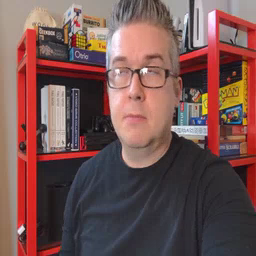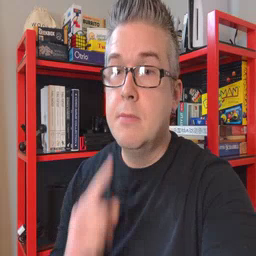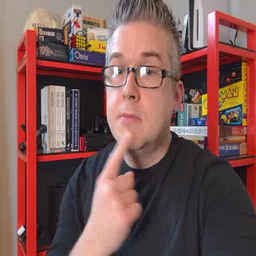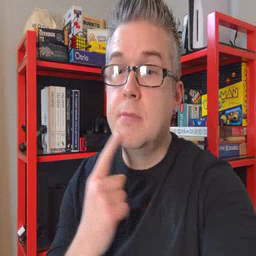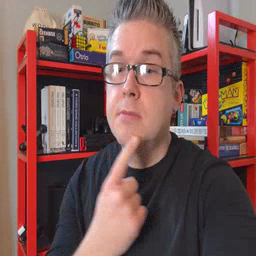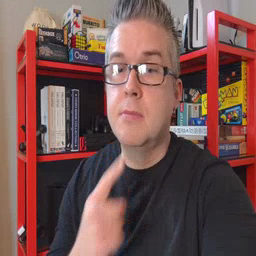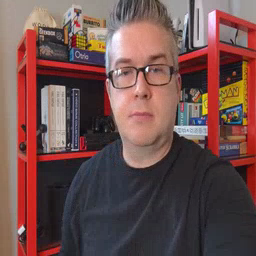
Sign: chin